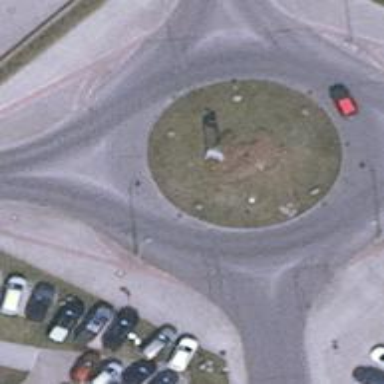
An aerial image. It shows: Residential road with roundabout junction and cycle track.